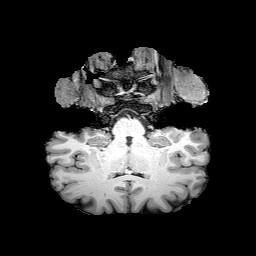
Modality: T1w
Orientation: sagittal
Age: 32
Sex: female
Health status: healthy